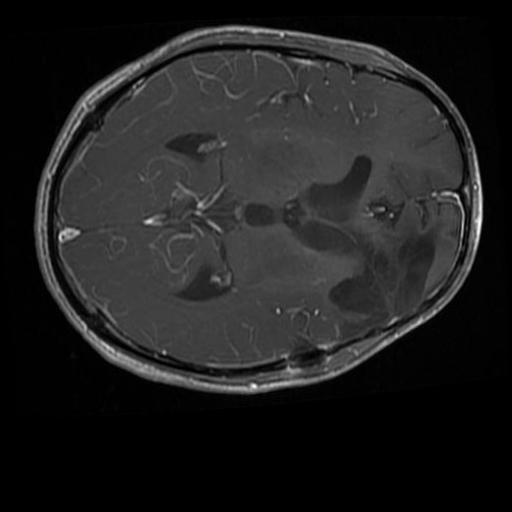
Label: brain_glioma